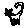
Label: cat